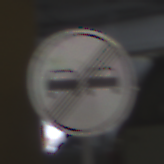
Verkehrszeichen: EndeUeberholverbot
Umgebung: Indoor, Special
Tageszeit: NotSpecified
Wetter: NotSpecified
Licht: Artificial
Jahreszeit: NotSpecified
Kontrast: HighContrast